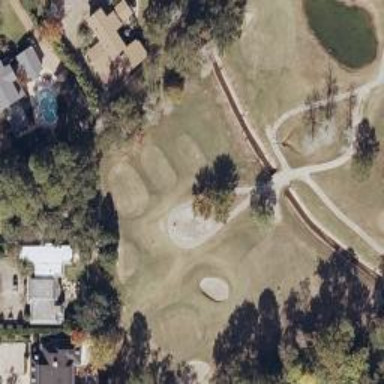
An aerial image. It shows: Golf cartpath that is also road path.